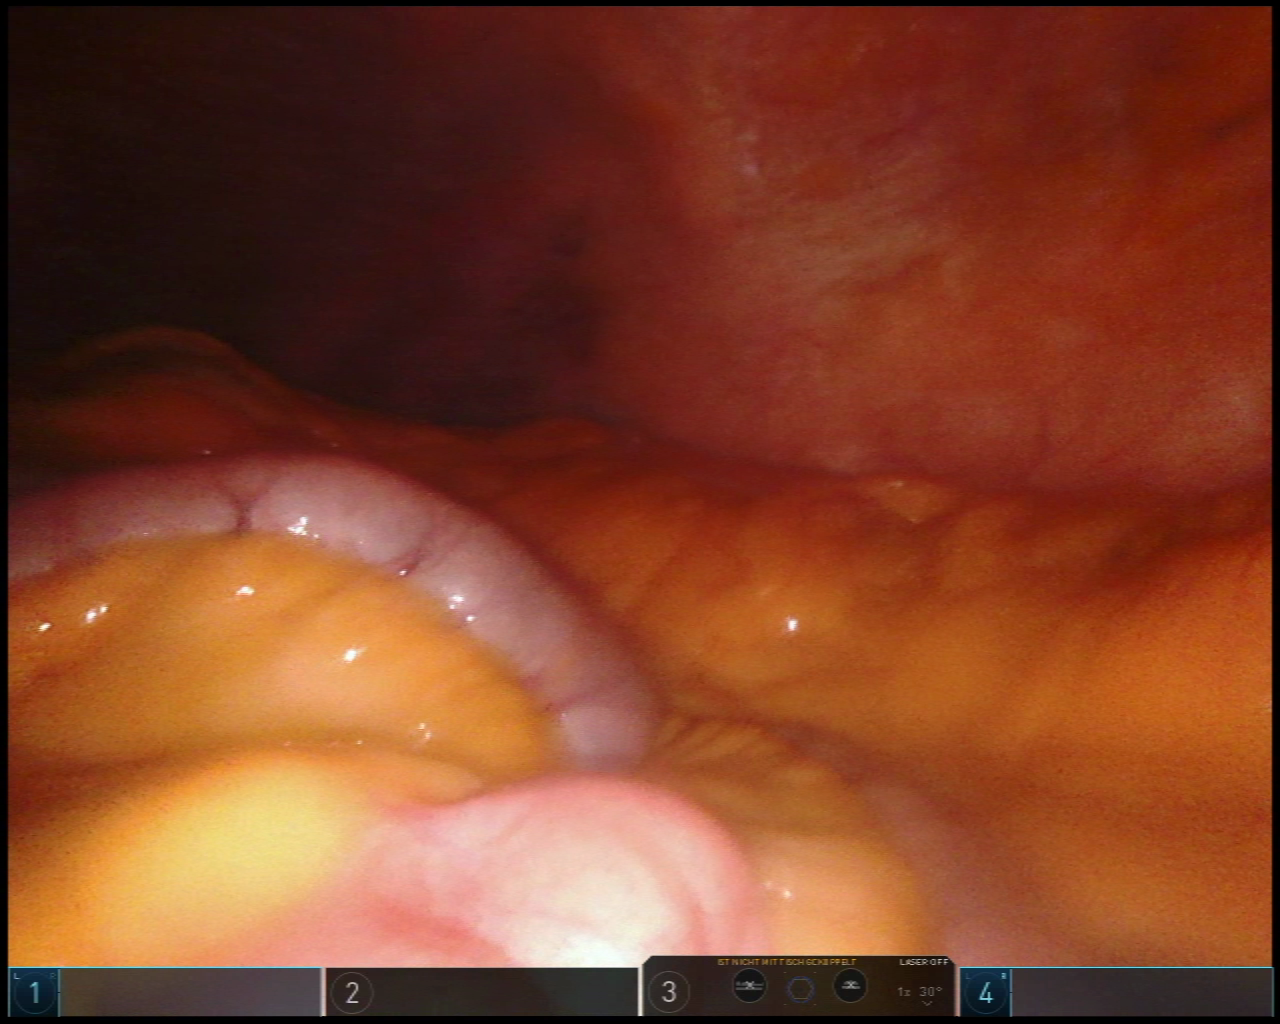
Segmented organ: small_intestine
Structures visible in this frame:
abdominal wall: yes
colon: no
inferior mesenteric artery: no
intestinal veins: no
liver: no
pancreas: no
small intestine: yes
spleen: no
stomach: no
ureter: no
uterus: no
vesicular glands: no